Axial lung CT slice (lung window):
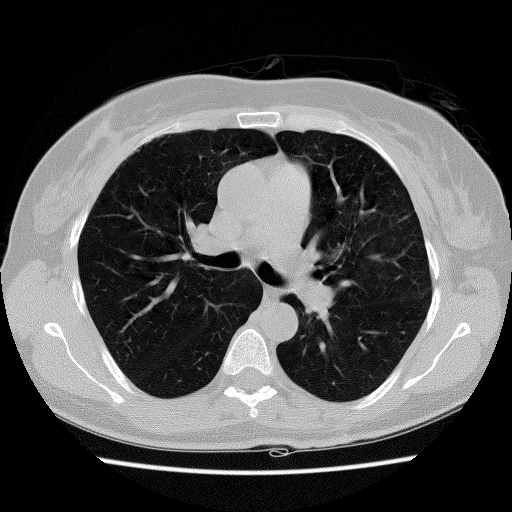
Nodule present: no